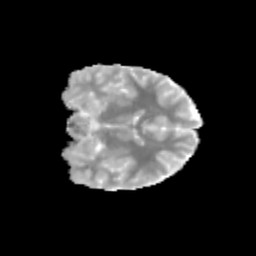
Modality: MD
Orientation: coronal
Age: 10
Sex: male
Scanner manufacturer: siemens
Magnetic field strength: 3 T
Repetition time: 3.8 s
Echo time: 0.07 s